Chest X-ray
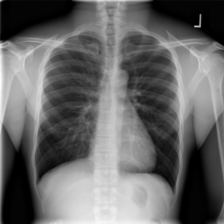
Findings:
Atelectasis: negative
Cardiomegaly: negative
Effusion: negative
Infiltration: negative
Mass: negative
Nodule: negative
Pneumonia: negative
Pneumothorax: negative
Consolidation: negative
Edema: negative
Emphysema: negative
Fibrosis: negative
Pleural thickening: negative
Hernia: negative